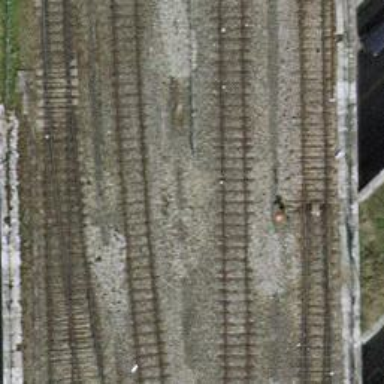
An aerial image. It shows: Single-track railway bridge leading to rail yard.